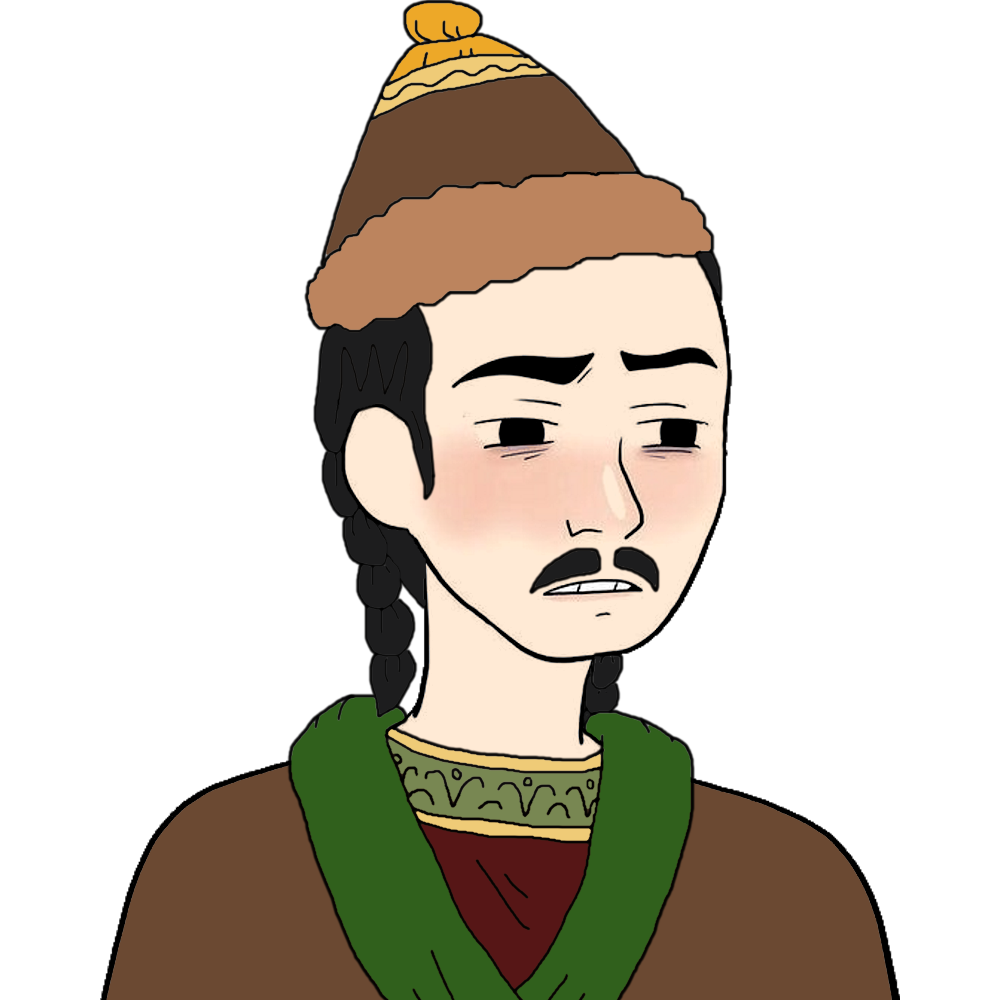
Label: 5_Twinkjak